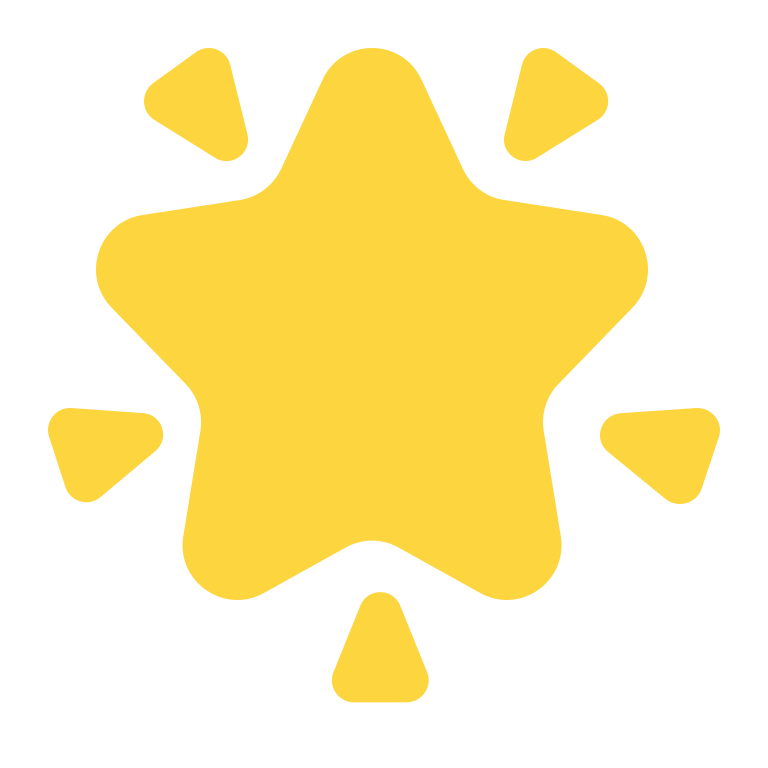
glowing star flat